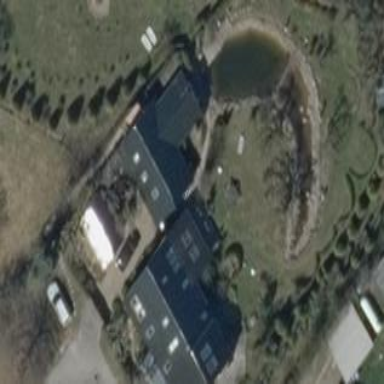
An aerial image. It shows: Detached building.